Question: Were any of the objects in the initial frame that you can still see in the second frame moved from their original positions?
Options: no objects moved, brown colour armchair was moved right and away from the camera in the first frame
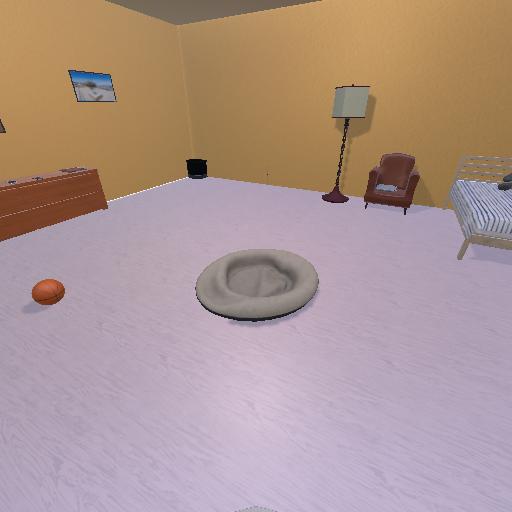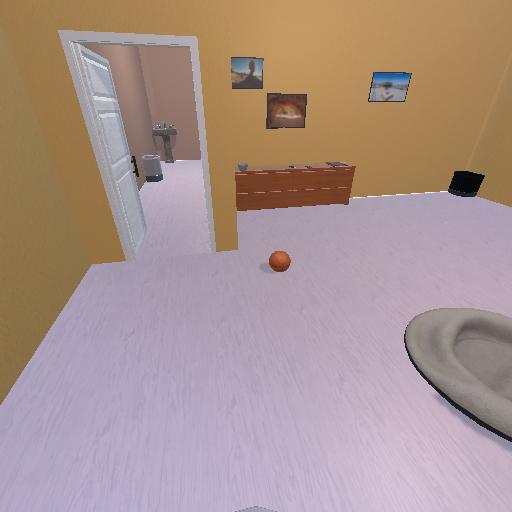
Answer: no objects moved